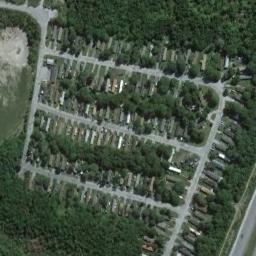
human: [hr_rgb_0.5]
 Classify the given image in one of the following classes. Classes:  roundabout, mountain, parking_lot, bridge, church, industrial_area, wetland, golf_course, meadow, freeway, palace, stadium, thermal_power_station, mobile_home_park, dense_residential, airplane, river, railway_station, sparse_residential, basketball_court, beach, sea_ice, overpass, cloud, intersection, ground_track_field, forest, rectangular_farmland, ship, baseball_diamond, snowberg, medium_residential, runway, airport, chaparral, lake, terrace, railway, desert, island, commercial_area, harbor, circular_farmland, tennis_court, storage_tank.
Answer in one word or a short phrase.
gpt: mobile_home_park